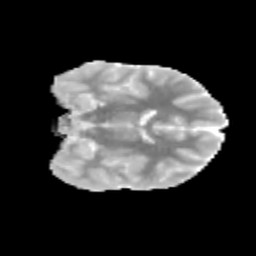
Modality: MD
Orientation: coronal
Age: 13
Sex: male
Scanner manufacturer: siemens
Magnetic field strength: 3 T
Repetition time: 3.8 s
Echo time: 0.07 s